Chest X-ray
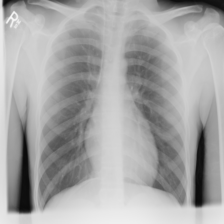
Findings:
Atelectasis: negative
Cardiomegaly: negative
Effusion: negative
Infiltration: negative
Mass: negative
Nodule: negative
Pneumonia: negative
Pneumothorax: negative
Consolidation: negative
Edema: negative
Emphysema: negative
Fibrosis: negative
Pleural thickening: negative
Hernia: negative